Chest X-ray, AP view. Patient: 53 years old, sex F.
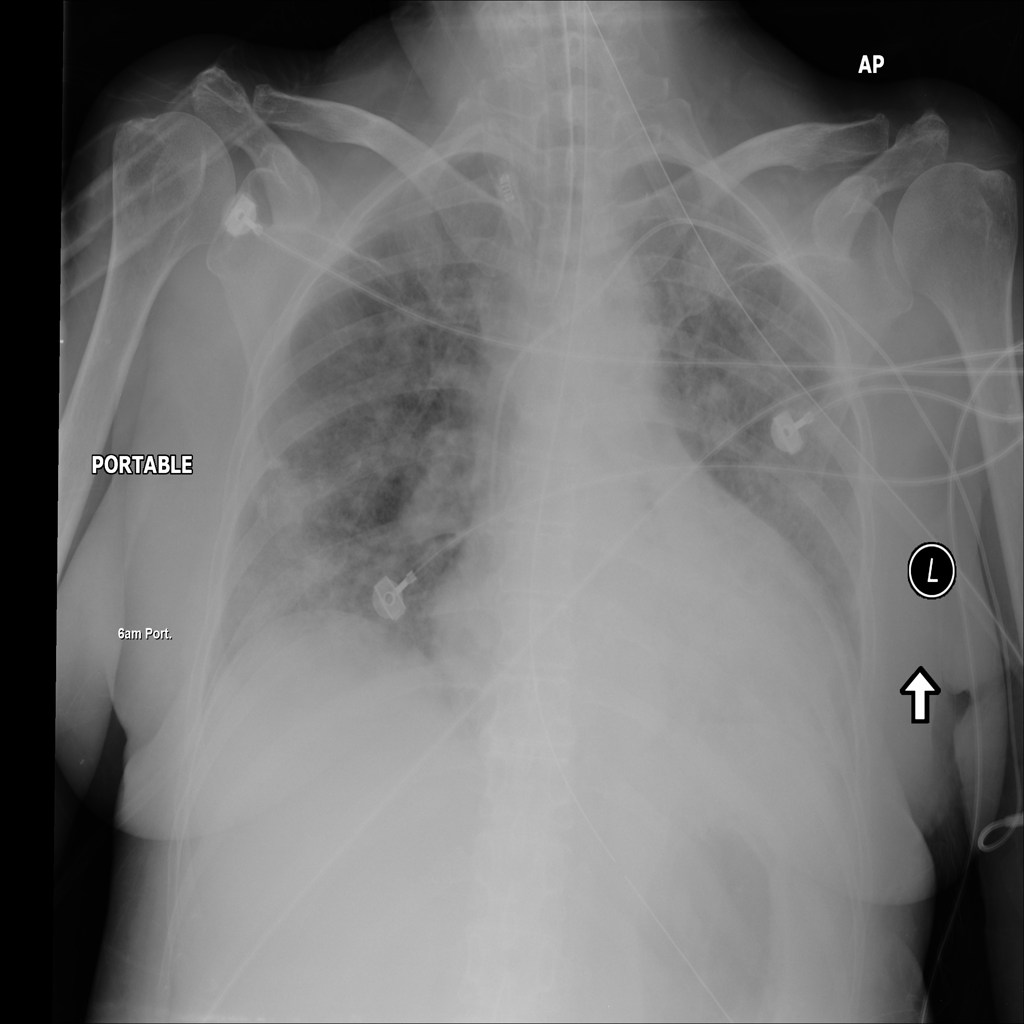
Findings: Infiltration